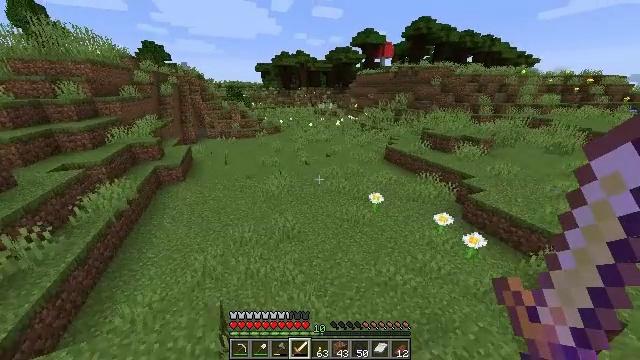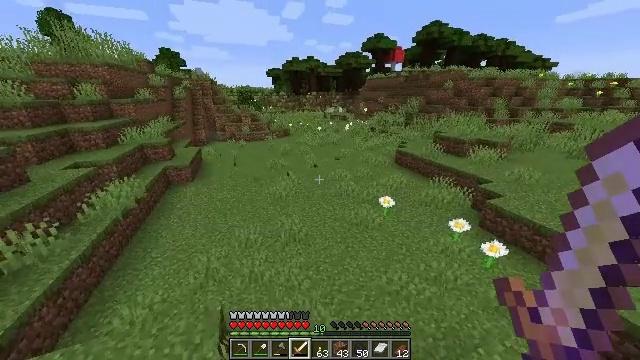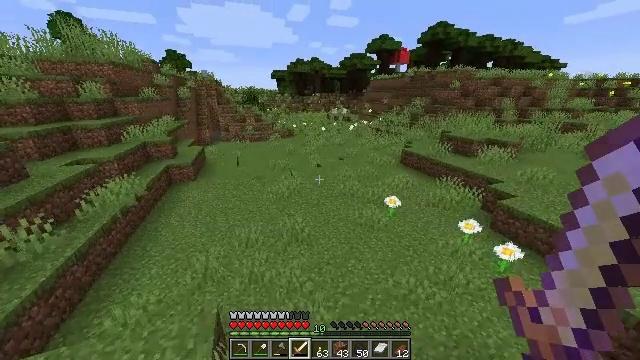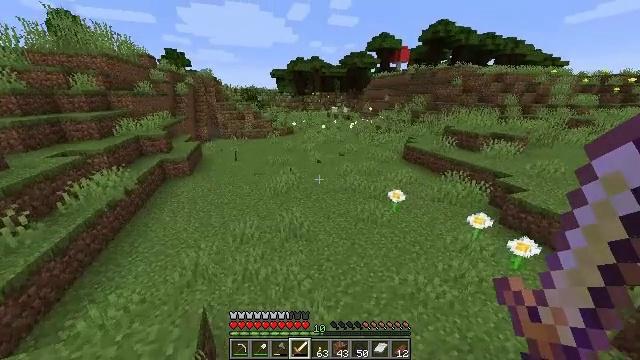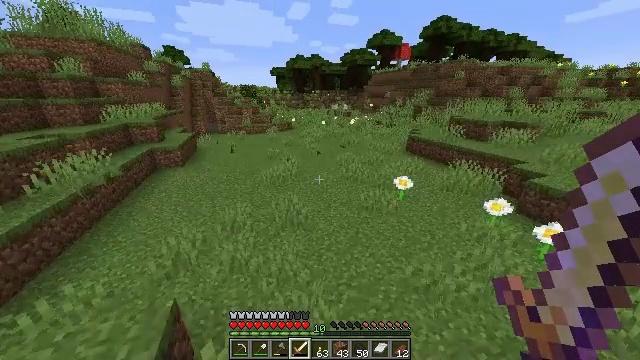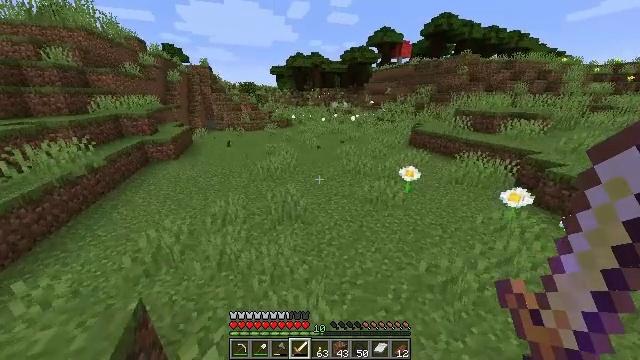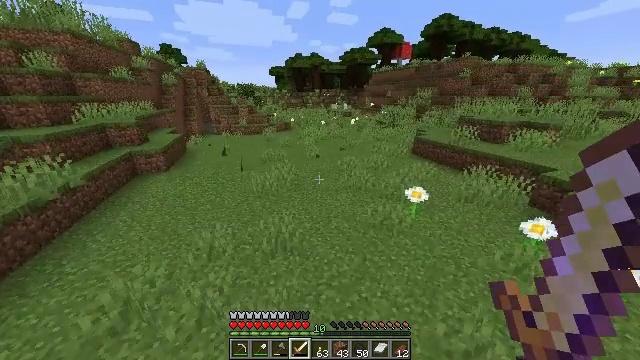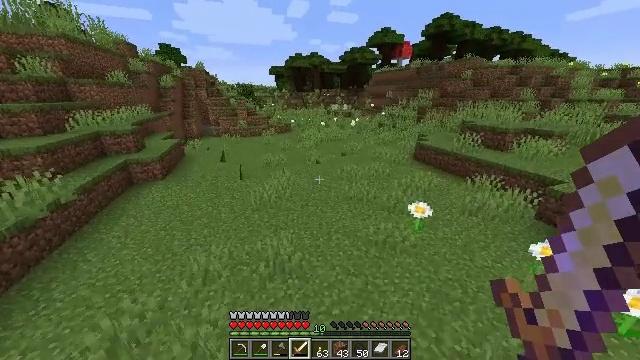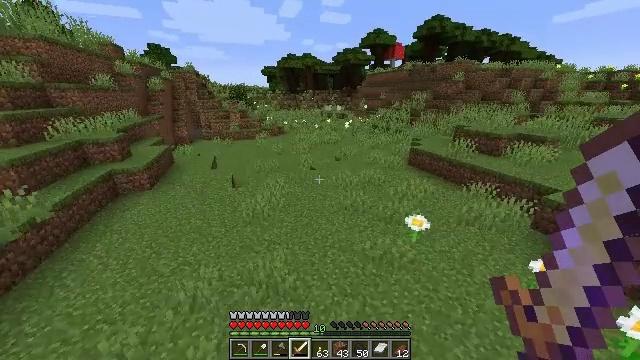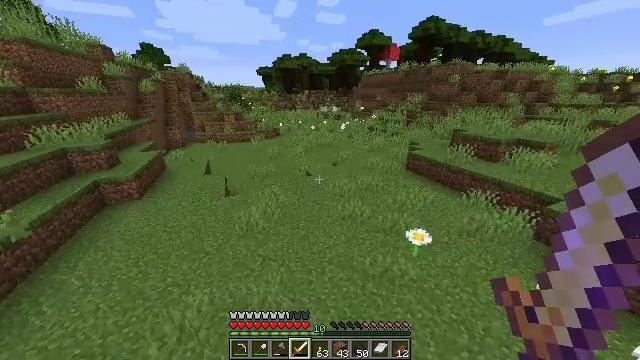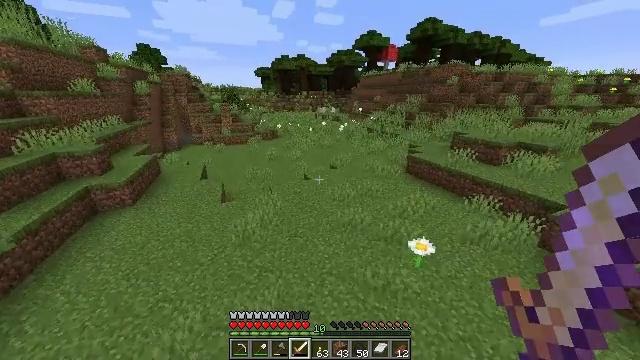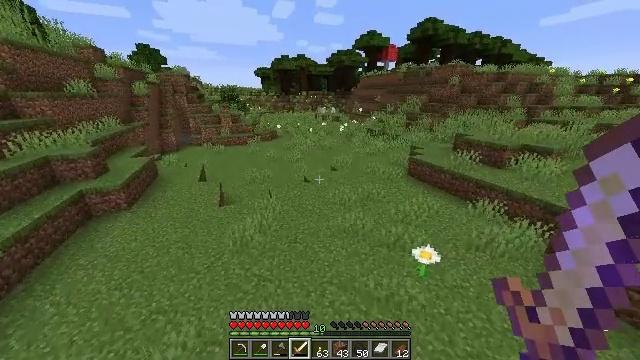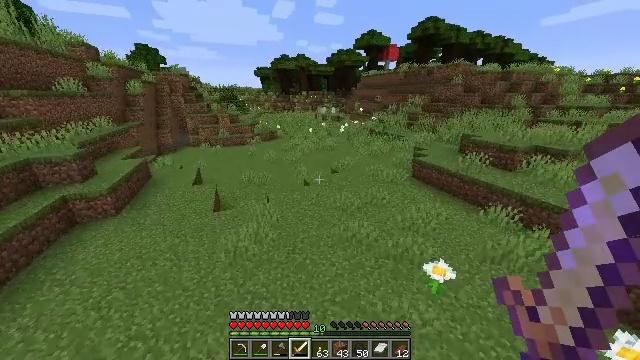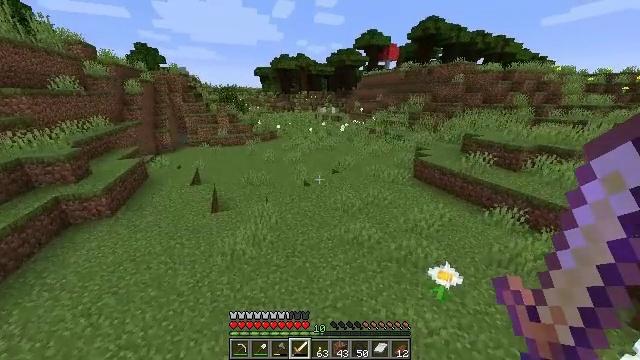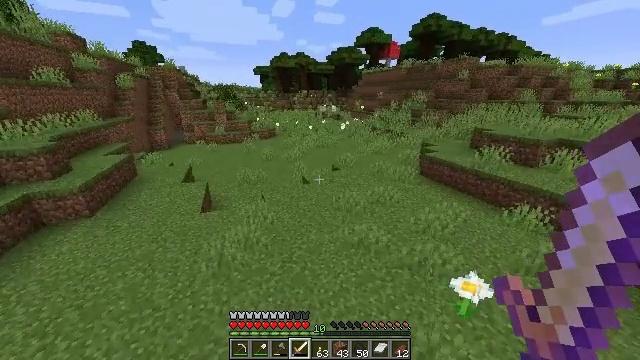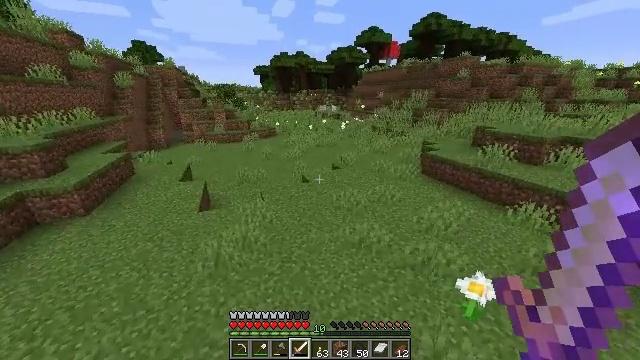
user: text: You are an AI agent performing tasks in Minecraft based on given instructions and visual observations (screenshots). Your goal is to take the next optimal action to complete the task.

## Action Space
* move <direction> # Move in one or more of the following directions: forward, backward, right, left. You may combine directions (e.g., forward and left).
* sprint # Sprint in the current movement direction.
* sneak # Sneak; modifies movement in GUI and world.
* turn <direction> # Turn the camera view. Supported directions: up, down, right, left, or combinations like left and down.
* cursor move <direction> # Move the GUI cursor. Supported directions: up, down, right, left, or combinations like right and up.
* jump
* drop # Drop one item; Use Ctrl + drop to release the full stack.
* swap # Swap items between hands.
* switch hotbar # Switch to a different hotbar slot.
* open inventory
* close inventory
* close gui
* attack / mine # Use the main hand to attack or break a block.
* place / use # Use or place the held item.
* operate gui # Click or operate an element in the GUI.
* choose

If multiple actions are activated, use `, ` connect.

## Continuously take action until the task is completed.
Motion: motion action
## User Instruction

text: Break the grass block.
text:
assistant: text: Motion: move forward, sprint, turn left and up, jump
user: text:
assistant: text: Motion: move forward, sprint, turn left, jump
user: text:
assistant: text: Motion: move forward, sprint, jump
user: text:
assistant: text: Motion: move forward, sprint, jump
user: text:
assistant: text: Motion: move forward, sprint, jump
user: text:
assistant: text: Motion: move forward, sprint, jump
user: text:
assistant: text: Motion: move forward, sprint, jump
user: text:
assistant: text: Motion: move forward, sprint, turn right, jump
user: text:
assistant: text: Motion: move forward, sprint, turn right, jump
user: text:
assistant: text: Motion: move forward, sprint, jump
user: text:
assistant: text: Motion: move forward, sprint, jump
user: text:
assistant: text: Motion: move forward, sprint, jump
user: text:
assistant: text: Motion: move forward, sprint, jump
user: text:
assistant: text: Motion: move forward, sprint, jump
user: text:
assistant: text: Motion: move forward, sprint, jump
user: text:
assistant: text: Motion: move forward, sprint, jump
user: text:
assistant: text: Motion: move forward, sprint, jump
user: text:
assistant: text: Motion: move forward, sprint, jump
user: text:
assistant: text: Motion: move forward, sprint, jump
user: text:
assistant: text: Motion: move forward, sprint, jump
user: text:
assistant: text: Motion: move forward, sprint, jump
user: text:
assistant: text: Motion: move forward, sprint, jump
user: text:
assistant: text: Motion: move forward, sprint, jump
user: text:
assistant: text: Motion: move forward, sprint, jump
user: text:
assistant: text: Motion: move forward, sprint, jump
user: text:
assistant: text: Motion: move forward, sprint, jump
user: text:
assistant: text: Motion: move forward, sprint, jump
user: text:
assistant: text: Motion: move forward, sprint, jump
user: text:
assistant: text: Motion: move forward, sprint, jump
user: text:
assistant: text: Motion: move forward, sprint, jump